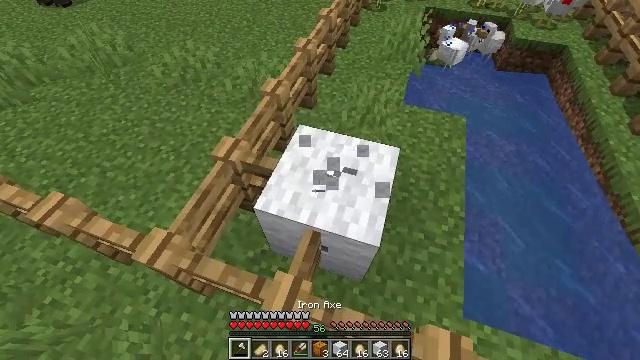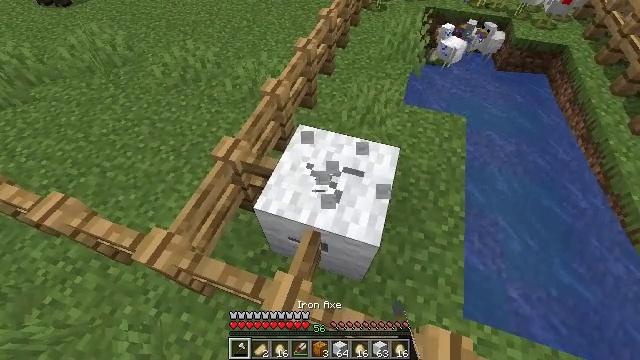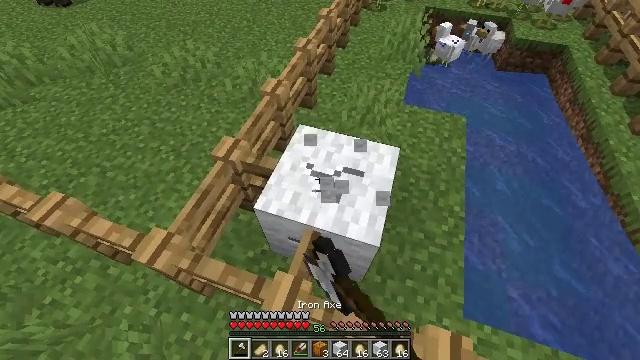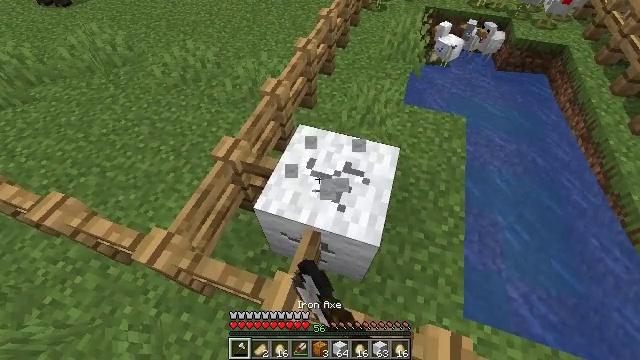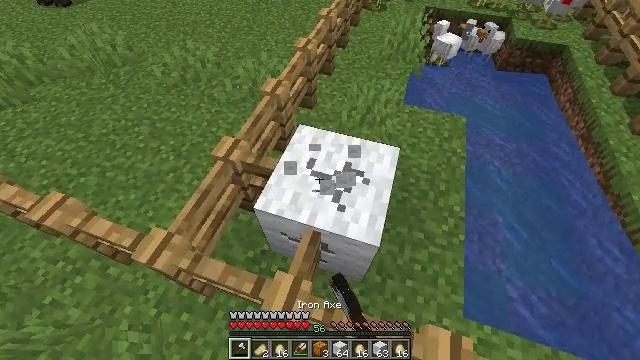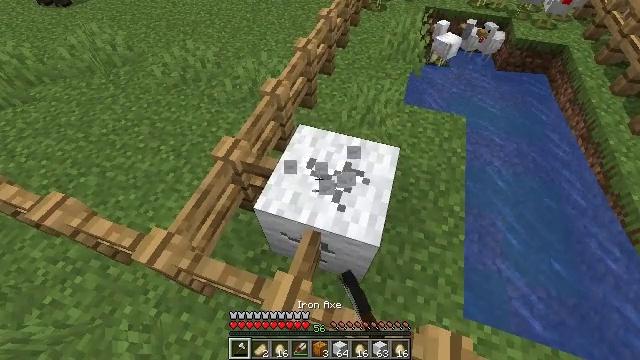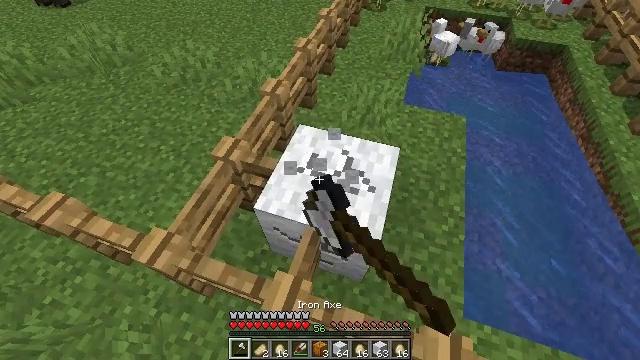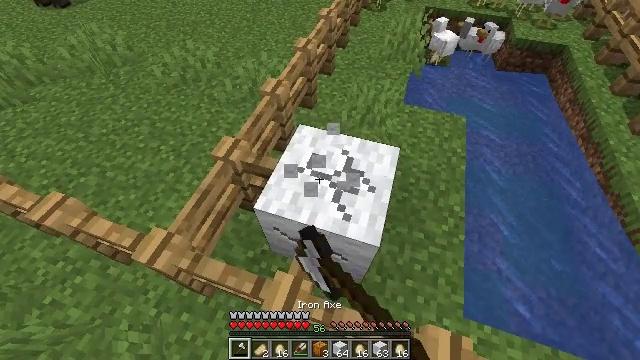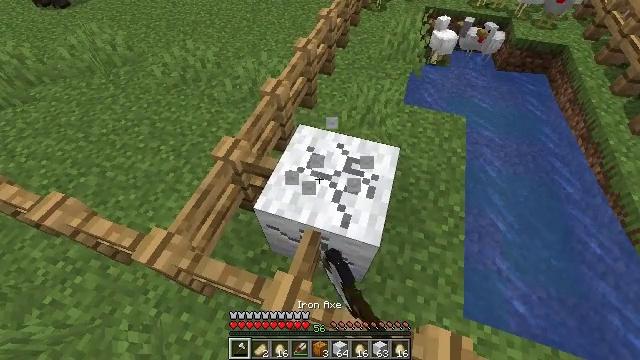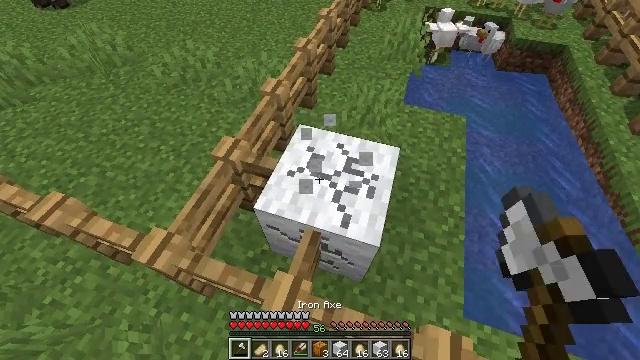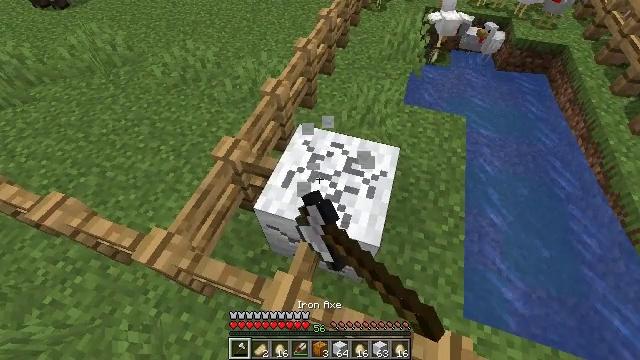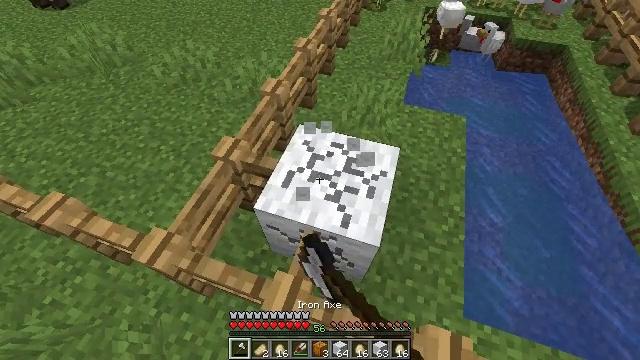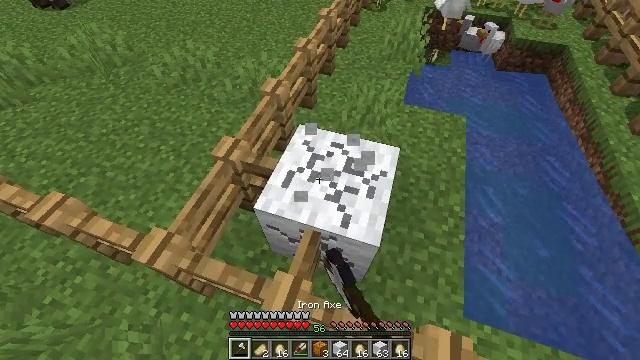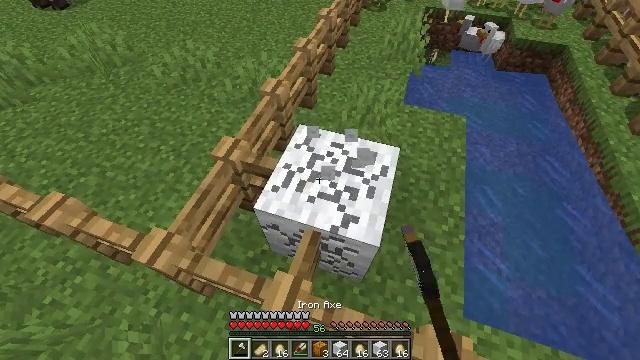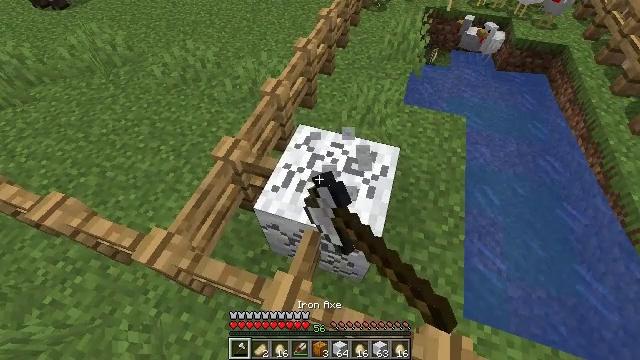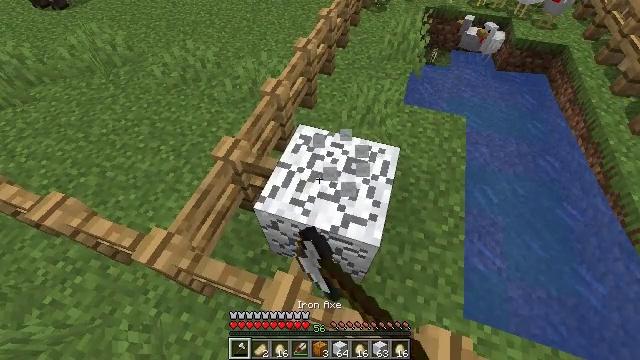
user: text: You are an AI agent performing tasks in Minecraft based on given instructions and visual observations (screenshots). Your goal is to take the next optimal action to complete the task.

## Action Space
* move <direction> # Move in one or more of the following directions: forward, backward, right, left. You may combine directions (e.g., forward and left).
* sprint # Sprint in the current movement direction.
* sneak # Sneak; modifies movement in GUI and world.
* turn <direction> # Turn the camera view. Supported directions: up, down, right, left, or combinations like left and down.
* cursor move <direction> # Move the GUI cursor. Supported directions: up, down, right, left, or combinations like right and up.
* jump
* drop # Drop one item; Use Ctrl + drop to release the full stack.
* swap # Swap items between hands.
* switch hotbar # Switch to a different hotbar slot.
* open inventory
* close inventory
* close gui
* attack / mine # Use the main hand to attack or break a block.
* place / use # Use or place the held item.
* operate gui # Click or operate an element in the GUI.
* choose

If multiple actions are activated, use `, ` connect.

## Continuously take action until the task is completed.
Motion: motion action
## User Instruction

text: Mine the white wool block.
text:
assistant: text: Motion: sneak, attack / mine
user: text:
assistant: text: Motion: sneak, attack / mine
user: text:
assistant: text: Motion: sneak, attack / mine
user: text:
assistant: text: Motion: sneak, attack / mine
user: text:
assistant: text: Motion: sneak, attack / mine
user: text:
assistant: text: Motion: sneak, attack / mine
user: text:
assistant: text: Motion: sneak, attack / mine
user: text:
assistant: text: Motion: sneak, attack / mine
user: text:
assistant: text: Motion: sneak, attack / mine
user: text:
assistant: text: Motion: sneak, attack / mine
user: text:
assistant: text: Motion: sneak, attack / mine
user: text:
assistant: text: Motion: sneak, attack / mine
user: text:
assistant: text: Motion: sneak, attack / mine
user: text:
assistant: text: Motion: sneak, attack / mine
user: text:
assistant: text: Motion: sneak, attack / mine
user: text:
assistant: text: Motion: sneak, attack / mine
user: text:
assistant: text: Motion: sneak, attack / mine
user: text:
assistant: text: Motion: sneak, attack / mine
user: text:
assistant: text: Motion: sneak, attack / mine
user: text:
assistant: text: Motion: sneak, attack / mine
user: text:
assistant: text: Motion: sneak, attack / mine
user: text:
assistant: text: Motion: sneak, attack / mine